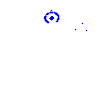
Particle: proton